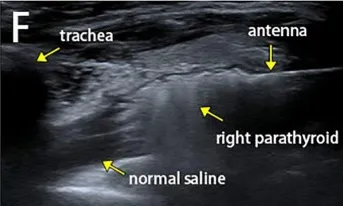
(E, F) Complete hyperechoic area in the parathyroid glands indicated a complete ablation.
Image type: radiology (ultrasound)